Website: macys
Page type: customer-info-address
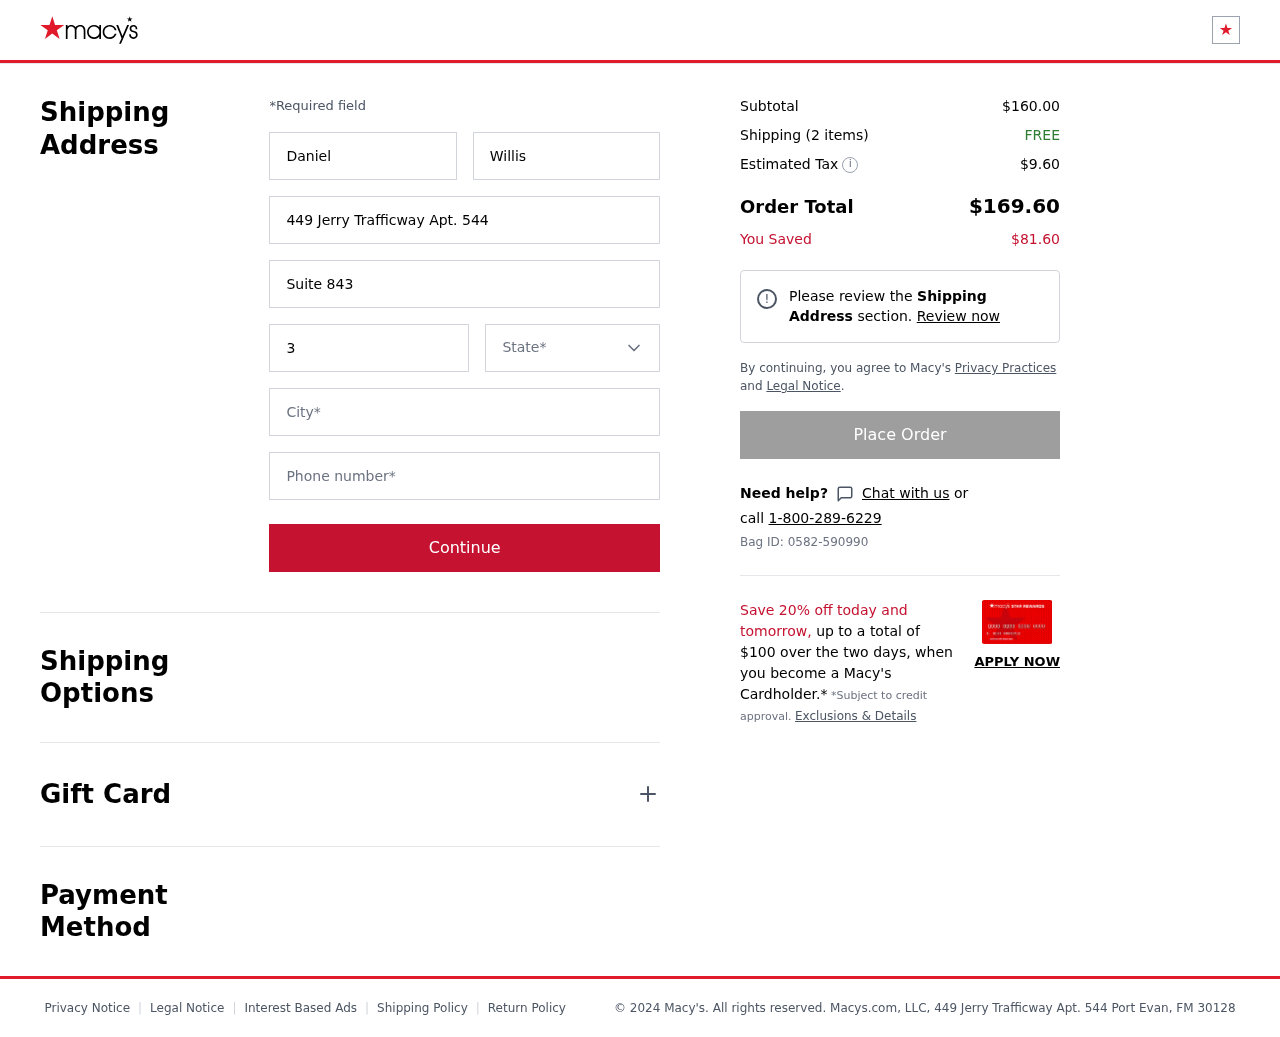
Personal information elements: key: PII_CITY
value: Port Evan
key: PII_FIRSTNAME
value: Daniel
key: PII_LASTNAME
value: Willis
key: PII_PHONE
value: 6543799012
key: PII_POSTCODE
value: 30128
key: PII_STATE
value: FM
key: PII_STREET
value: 449 Jerry Trafficway Apt. 544
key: PII_STREET2
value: Suite 843
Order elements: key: ORDER_SUBTOTAL
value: $160.00
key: ORDER_NUM_ITEMS
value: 2
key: ORDER_SHIPPING_COST
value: FREE
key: ORDER_TAX
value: $9.60
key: ORDER_TOTAL
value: $169.60
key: ORDER_SAVINGS
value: $81.60
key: ORDER_BAG_ID
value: Bag ID: 0582-590990